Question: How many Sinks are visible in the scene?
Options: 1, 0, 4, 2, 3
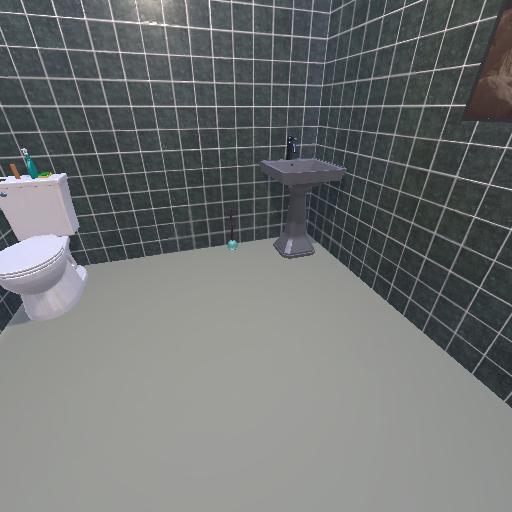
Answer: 1